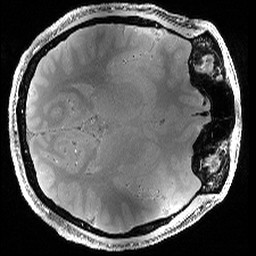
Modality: PDw
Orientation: axial
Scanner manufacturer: siemens
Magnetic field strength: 6.98 T
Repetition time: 2.29 s
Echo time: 0.00296 s